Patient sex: F
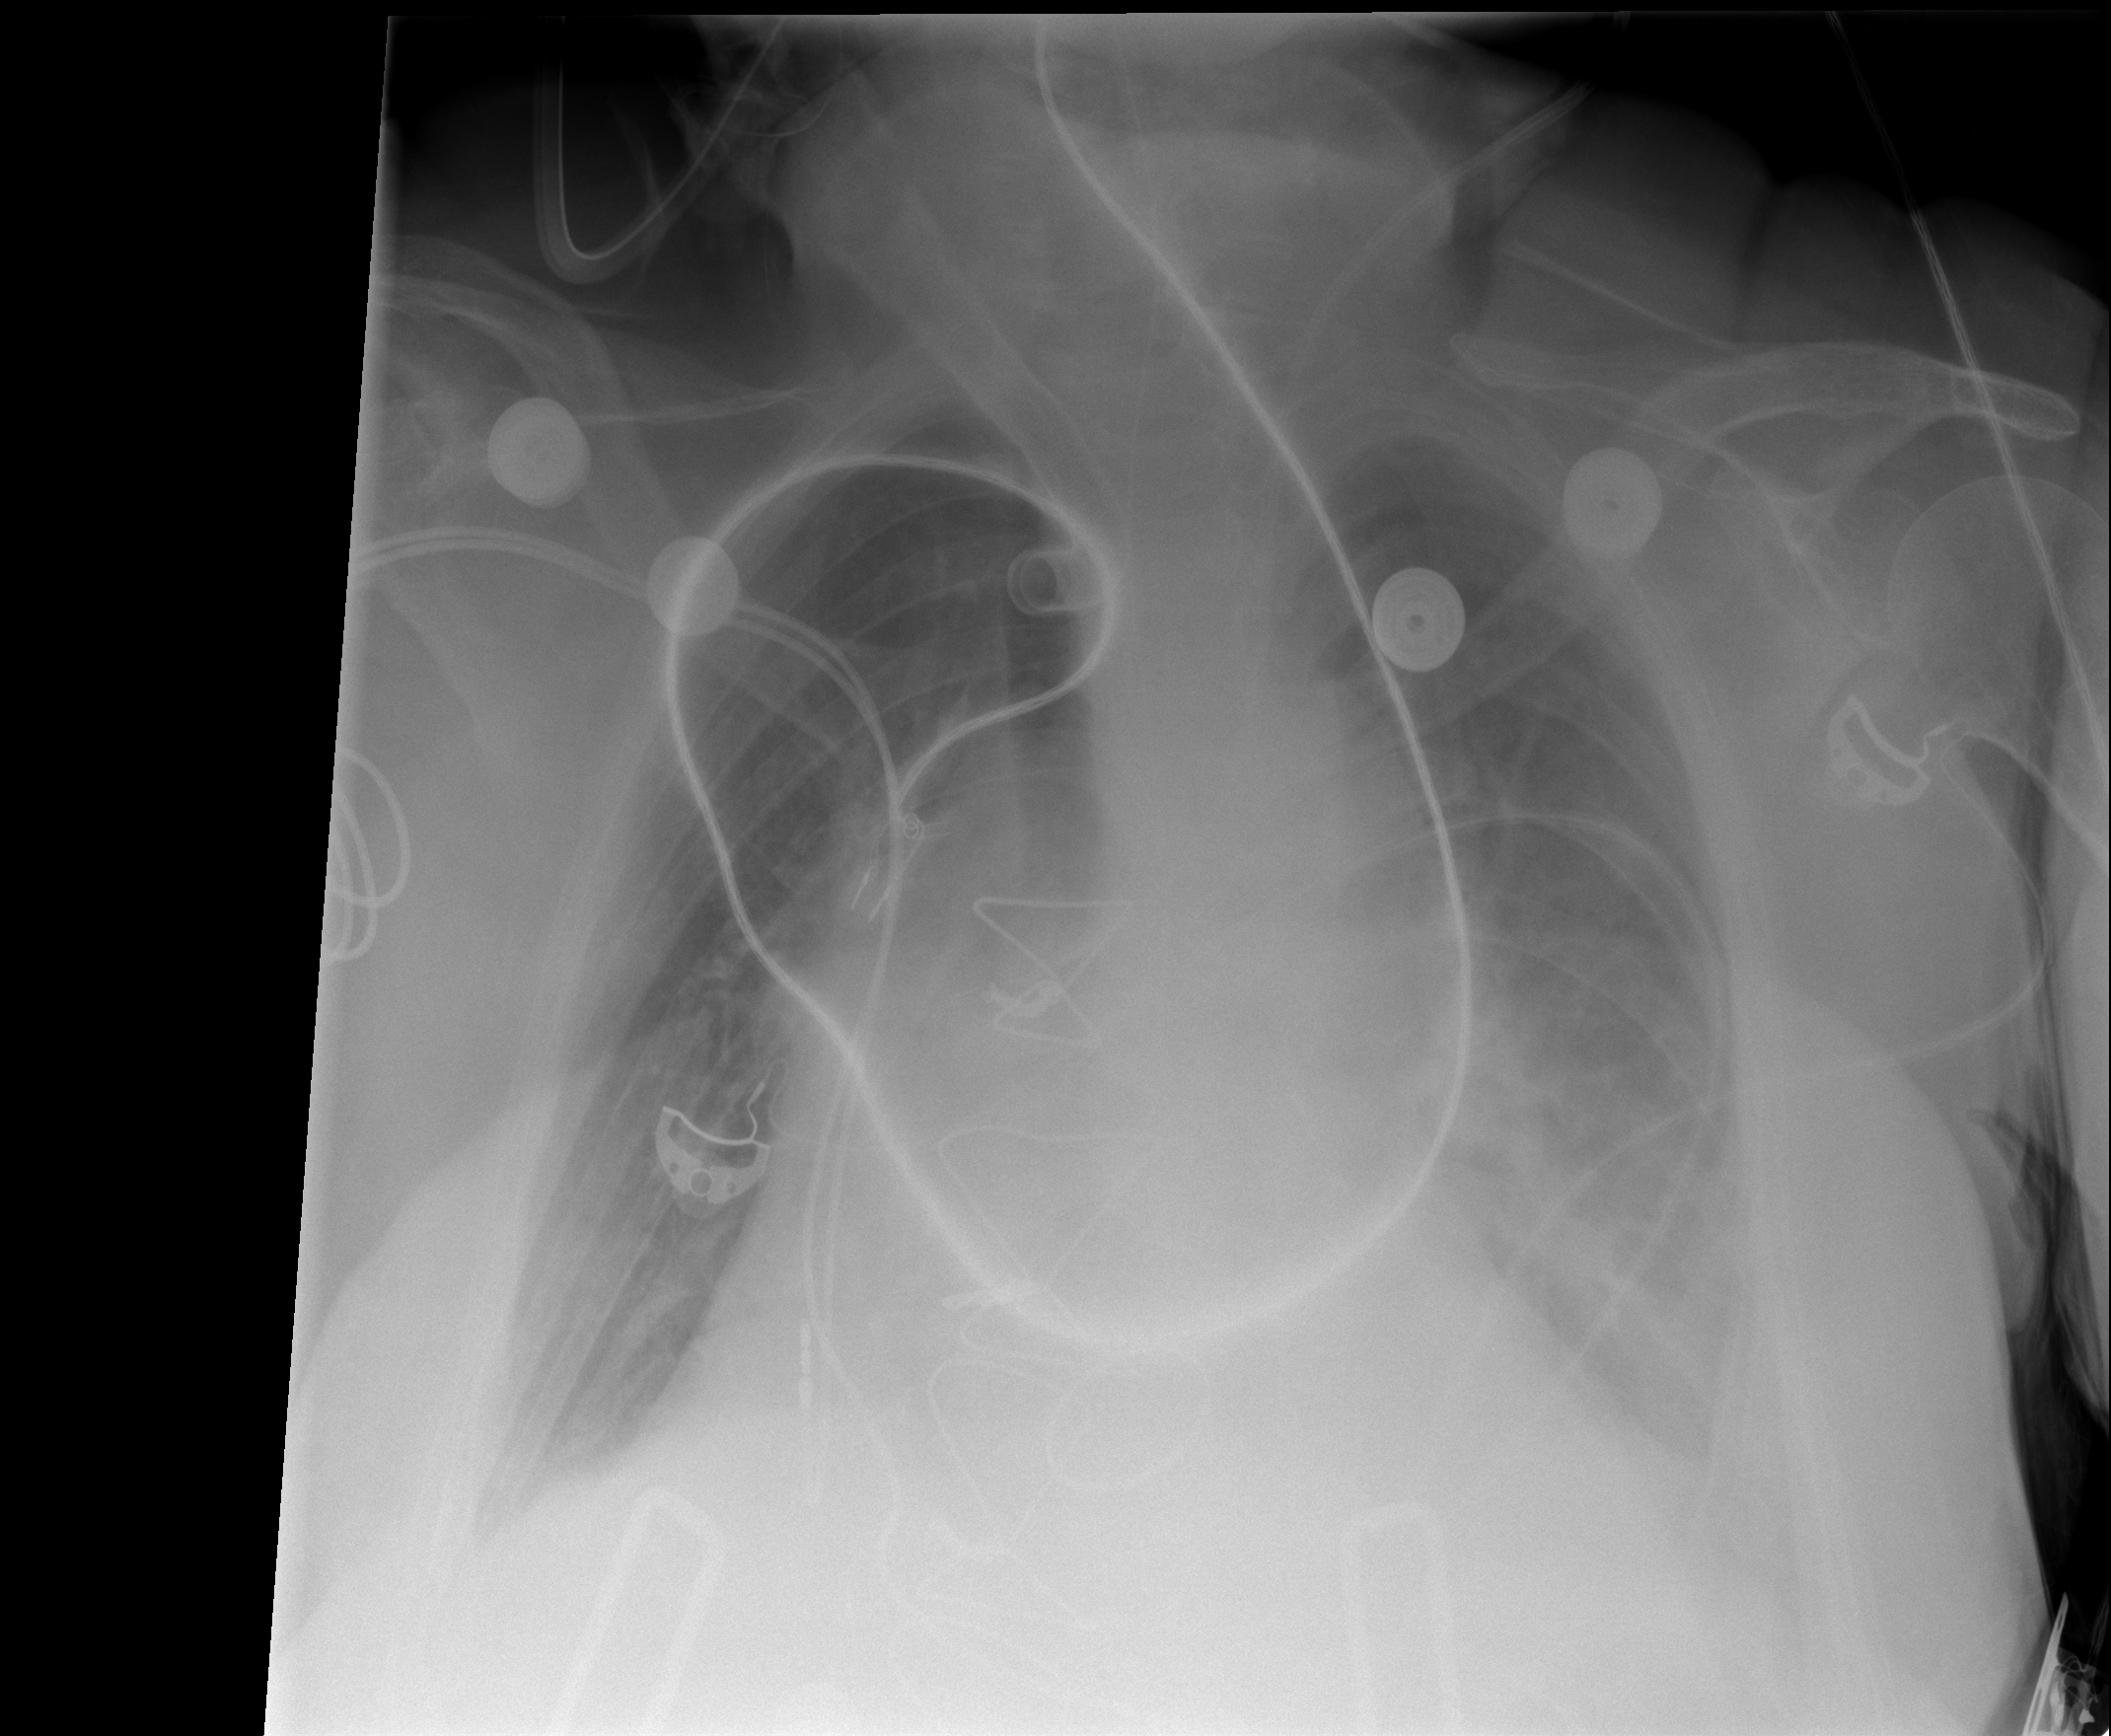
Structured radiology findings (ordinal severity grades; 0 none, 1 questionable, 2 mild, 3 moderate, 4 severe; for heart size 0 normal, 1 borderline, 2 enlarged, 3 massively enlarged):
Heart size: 2
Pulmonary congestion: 2
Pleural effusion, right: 1
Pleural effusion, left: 3
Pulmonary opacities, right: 0
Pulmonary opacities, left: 2
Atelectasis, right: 2
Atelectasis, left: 2